Field crop: maize
Growth stage: 2
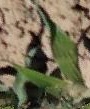
Species: maize